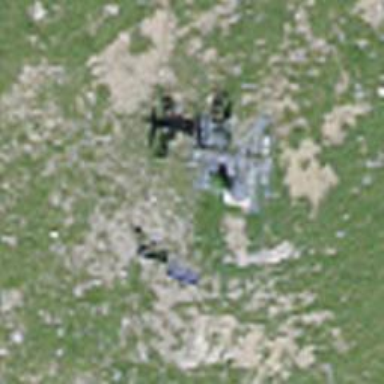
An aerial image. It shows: Pylon used for aerialway.